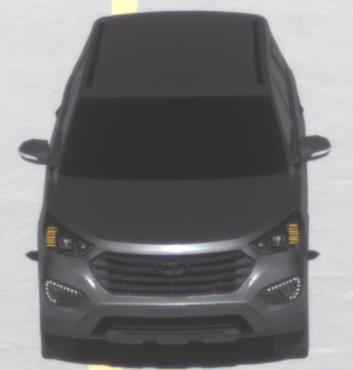
Make: Hyundai
Model: Santa Fe 2.4 GDI
Detailed model: Santa Fe (DM)
Model produced from: 2017/08
Model produced until: 2018/01
Doors: 5
Color: gray
Road condition: dry road
Daytime: morning or afternoon
Contrast: high contrast